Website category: jobs
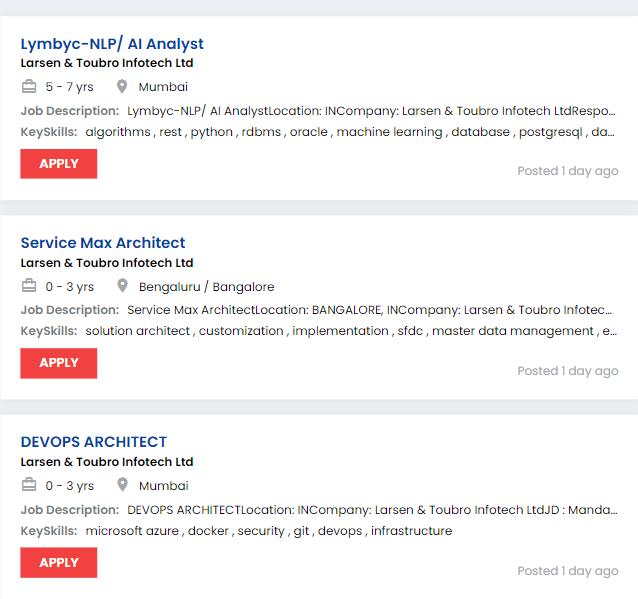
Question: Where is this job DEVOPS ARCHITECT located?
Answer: Mumbai

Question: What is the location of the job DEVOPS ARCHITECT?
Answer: Mumbai

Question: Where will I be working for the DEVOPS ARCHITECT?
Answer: Mumbai

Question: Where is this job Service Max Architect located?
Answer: Bengaluru / Bangalore

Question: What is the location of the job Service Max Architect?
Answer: Bengaluru / Bangalore

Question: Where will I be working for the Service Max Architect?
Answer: Bengaluru / Bangalore

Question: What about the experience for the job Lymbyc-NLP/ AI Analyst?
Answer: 5 - 7 yrs

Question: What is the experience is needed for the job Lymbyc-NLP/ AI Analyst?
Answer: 5 - 7 yrs

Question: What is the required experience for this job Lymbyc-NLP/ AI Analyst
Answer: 5 - 7 yrs

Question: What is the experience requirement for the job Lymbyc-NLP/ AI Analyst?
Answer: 5 - 7 yrs

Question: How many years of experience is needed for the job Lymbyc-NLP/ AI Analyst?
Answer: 5 - 7 yrs

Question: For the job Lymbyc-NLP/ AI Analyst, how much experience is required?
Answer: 5 - 7 yrs

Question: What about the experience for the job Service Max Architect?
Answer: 0 - 3 yrs

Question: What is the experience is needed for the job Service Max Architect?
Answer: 0 - 3 yrs

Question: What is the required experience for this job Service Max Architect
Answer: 0 - 3 yrs

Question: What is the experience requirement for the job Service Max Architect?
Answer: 0 - 3 yrs

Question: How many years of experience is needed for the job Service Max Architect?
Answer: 0 - 3 yrs

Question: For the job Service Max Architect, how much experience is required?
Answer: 0 - 3 yrs

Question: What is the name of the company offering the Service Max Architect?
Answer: Larsen & Toubro Infotech Ltd

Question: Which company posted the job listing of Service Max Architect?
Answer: Larsen & Toubro Infotech Ltd

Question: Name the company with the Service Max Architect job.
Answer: Larsen & Toubro Infotech Ltd

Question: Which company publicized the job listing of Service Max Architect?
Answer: Larsen & Toubro Infotech Ltd

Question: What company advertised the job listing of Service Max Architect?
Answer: Larsen & Toubro Infotech Ltd

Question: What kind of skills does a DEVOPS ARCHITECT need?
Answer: microsoft azure , docker , security , git , devops , infrastructure

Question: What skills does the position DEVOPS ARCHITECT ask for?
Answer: microsoft azure , docker , security , git , devops , infrastructure

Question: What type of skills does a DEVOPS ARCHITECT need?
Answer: microsoft azure , docker , security , git , devops , infrastructure

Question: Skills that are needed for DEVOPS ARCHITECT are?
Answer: microsoft azure , docker , security , git , devops , infrastructure

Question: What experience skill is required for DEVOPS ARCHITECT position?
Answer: microsoft azure , docker , security , git , devops , infrastructure

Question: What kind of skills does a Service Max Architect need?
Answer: solution architect , customization , implementation , sfdc , master data management , enhancements

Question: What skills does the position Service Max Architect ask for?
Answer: solution architect , customization , implementation , sfdc , master data management , enhancements

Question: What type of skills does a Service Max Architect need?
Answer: solution architect , customization , implementation , sfdc , master data management , enhancements

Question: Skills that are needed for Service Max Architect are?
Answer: solution architect , customization , implementation , sfdc , master data management , enhancements

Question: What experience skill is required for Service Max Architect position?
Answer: solution architect , customization , implementation , sfdc , master data management , enhancements

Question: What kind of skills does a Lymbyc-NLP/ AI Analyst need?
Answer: algorithms , rest , python , rdbms , oracle , machine learning , database , postgresql , data structures , mysql , api , mongodb

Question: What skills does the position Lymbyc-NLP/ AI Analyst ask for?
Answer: algorithms , rest , python , rdbms , oracle , machine learning , database , postgresql , data structures , mysql , api , mongodb

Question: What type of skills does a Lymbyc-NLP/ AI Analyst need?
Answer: algorithms , rest , python , rdbms , oracle , machine learning , database , postgresql , data structures , mysql , api , mongodb

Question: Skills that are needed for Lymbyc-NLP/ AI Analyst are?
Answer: algorithms , rest , python , rdbms , oracle , machine learning , database , postgresql , data structures , mysql , api , mongodb

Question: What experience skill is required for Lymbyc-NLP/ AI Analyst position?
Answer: algorithms , rest , python , rdbms , oracle , machine learning , database , postgresql , data structures , mysql , api , mongodb